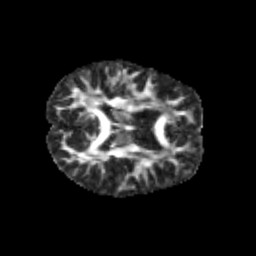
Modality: FA
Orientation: axial
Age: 9
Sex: male
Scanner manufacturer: siemens
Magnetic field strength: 3 T
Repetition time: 3.8 s
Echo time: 0.07 s